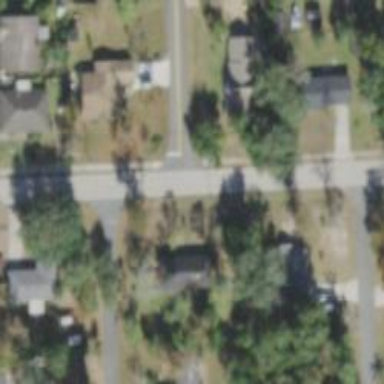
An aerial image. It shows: Unmarked crossing on the road.